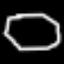
Label: octagon